Question: I created an asset catalog for my ios cordova app. The .xcassets folder seems to be working, however I cannot delete the image files from my resources folder. This is causing my app to be 14.5 MB in size (which seems like a lot). How can I have my images only a single location?

I have the images in the Resource folder and in Images-2.xcassets ( I think)
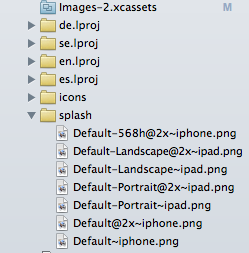
Answer: Delete all the images and remake the asset catalogue and directly add images to your asset catalogue it will copy all the images to your project need not to add explicitly.